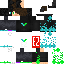
A male human skin with dark skin, wearing brown hood dressed in a blue hoodie and black pants, featuring a closed mouth.